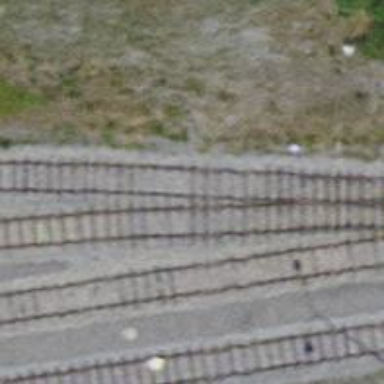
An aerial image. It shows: Single-track spur railway line.